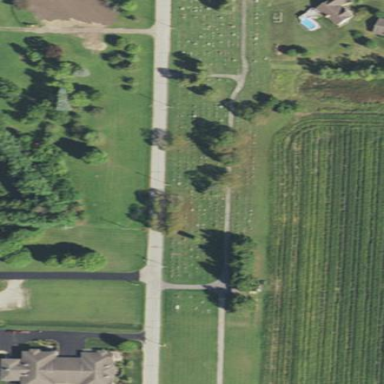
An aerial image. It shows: Cemetery.